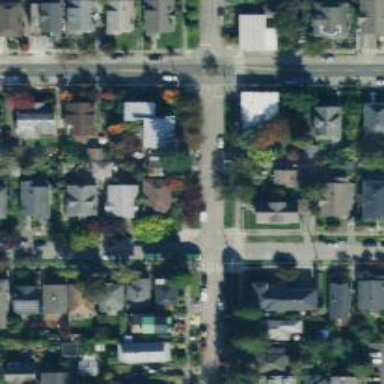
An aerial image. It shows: Residential road with separate sidewalk.